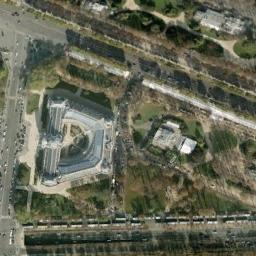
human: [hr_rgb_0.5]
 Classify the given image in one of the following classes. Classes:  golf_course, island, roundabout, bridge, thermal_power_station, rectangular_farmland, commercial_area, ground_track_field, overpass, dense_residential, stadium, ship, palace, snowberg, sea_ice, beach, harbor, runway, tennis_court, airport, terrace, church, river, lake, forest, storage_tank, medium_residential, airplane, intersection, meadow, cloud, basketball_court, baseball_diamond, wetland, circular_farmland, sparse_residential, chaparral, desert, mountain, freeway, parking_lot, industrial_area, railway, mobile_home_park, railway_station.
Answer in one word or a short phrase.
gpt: palace